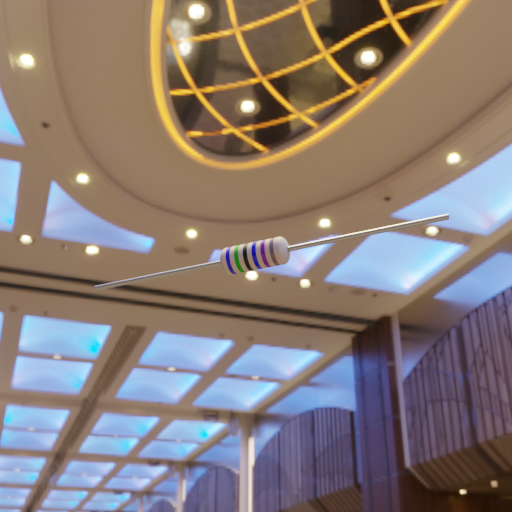
Resistor colour bands (in order): blue, green, black, blue, violet, gray